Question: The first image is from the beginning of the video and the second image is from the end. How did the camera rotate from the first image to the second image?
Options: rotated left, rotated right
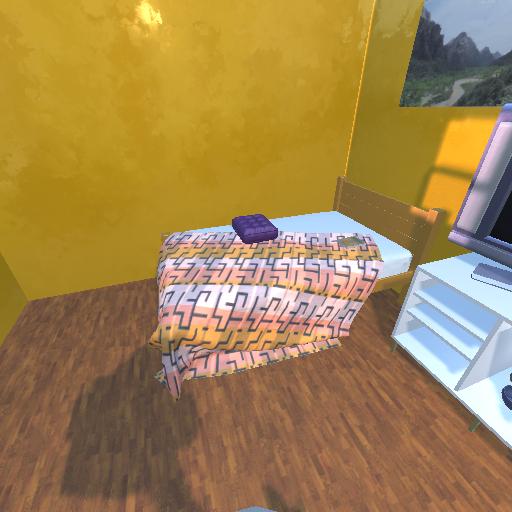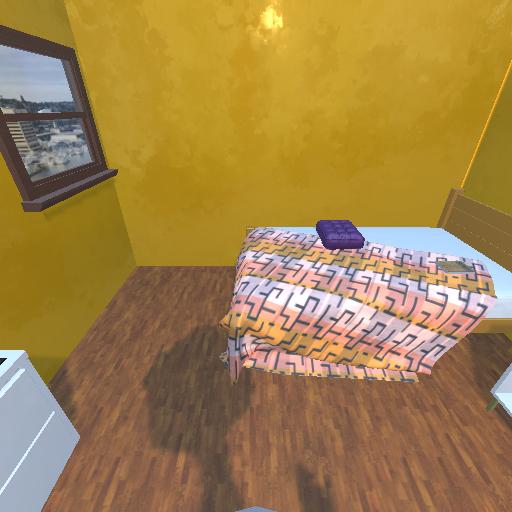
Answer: rotated left